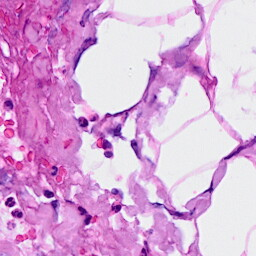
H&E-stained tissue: Breast